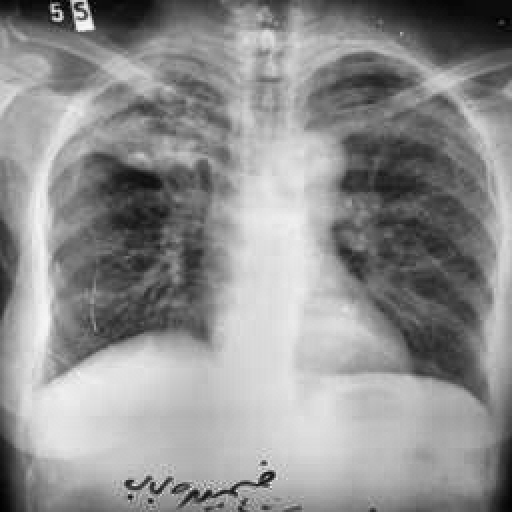
Finding: TUBERCULOSIS